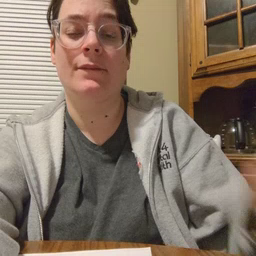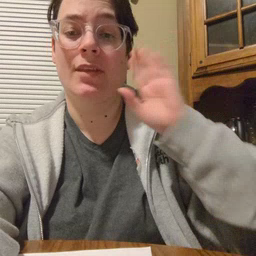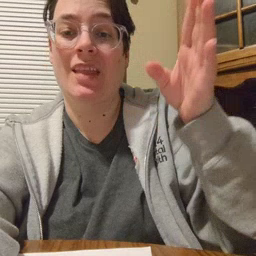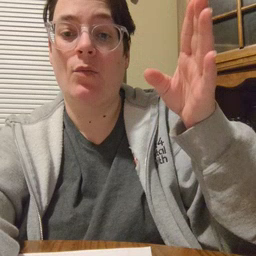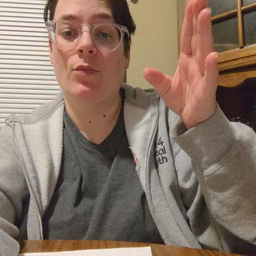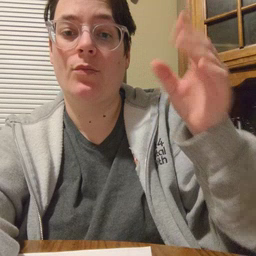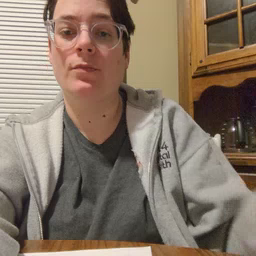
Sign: hello